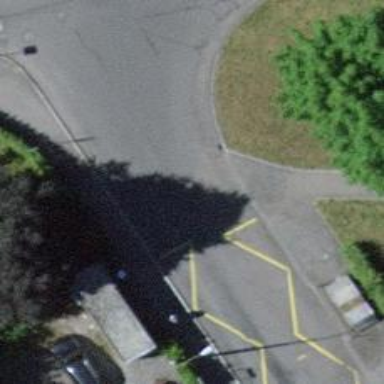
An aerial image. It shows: Kerb serving as barrier.